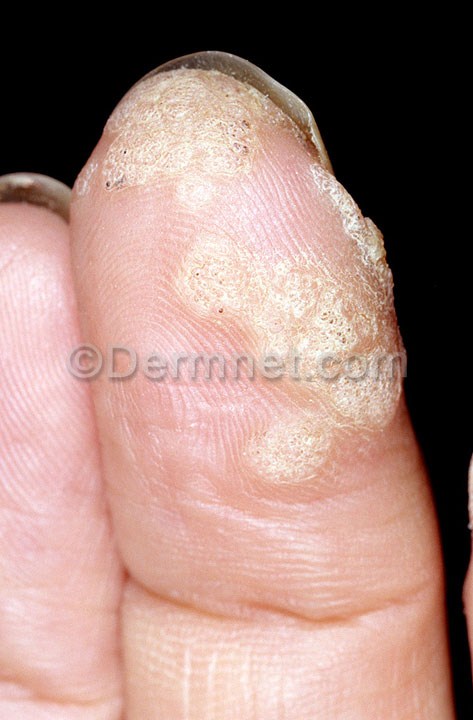
Disease: Nail Fungus and other Nail Disease